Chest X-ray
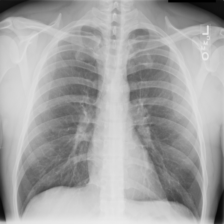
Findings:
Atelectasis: negative
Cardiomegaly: negative
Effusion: negative
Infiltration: negative
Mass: negative
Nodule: negative
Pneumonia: negative
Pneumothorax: negative
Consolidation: negative
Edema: negative
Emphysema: negative
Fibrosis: negative
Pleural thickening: negative
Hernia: negative